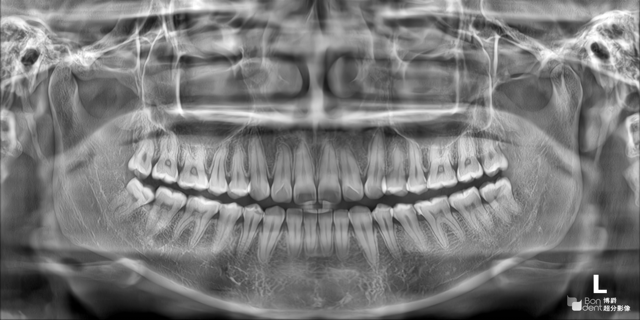
adult